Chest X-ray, PA view. Patient: 37 years old, sex M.
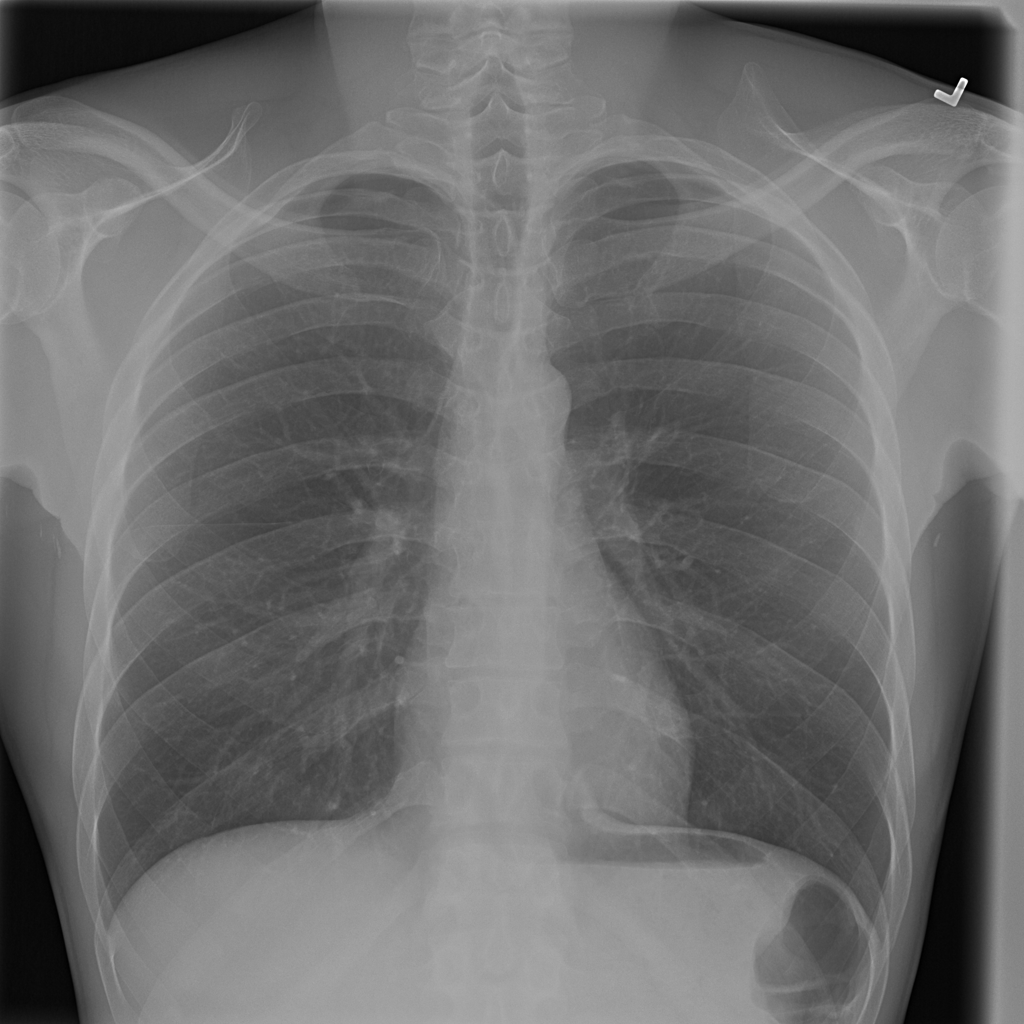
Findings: No Finding